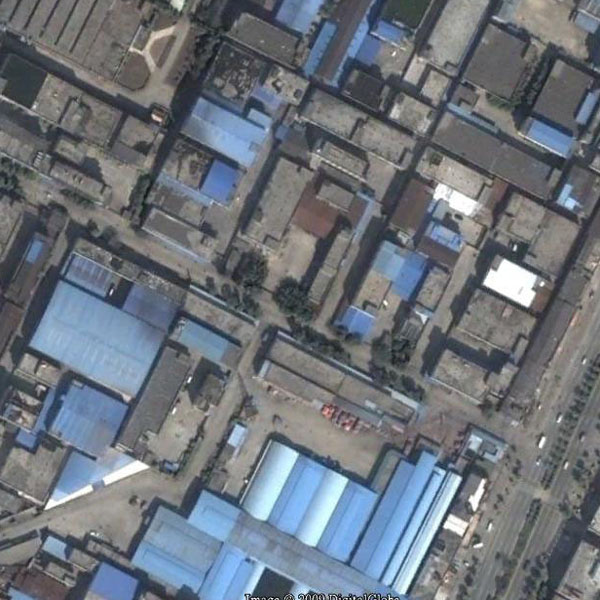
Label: Industrial